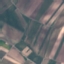
Land use / land cover: PermanentCrop